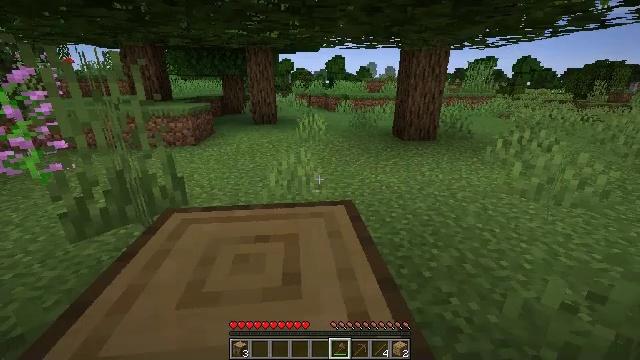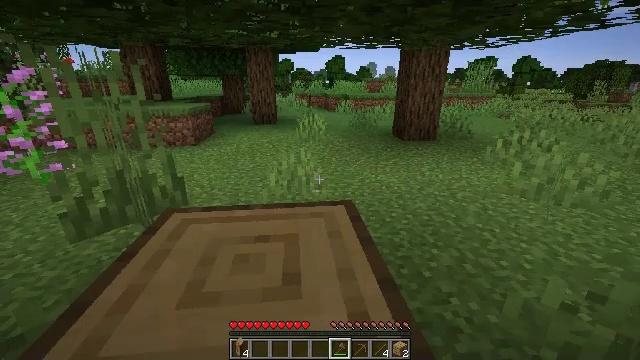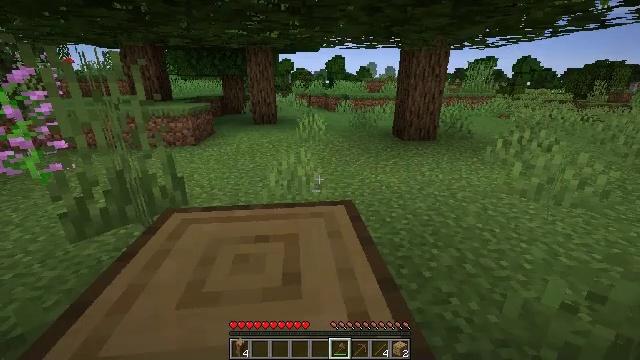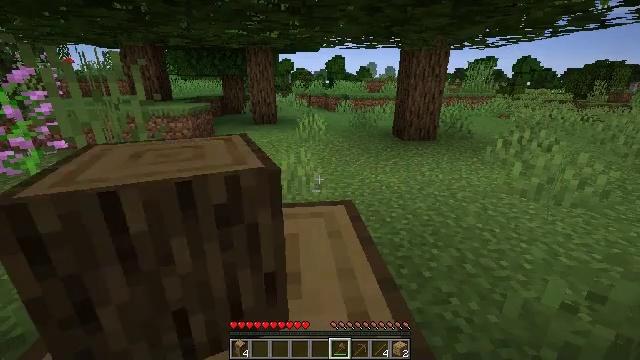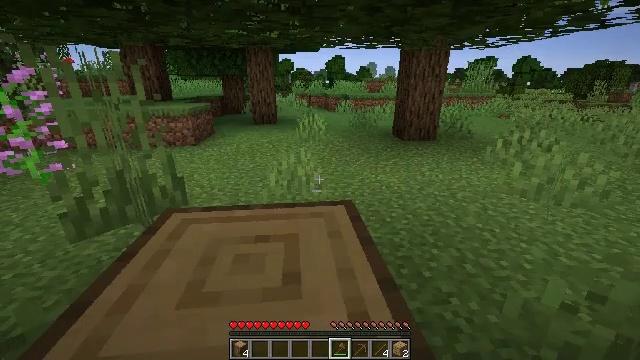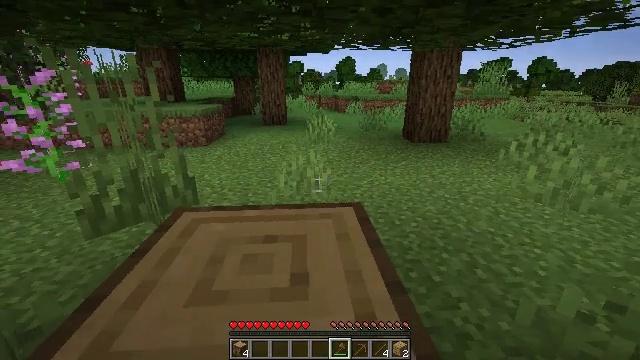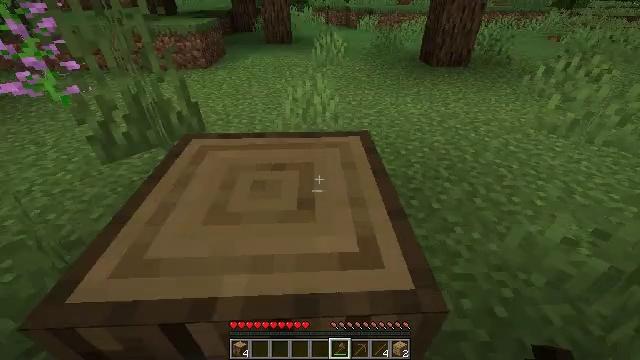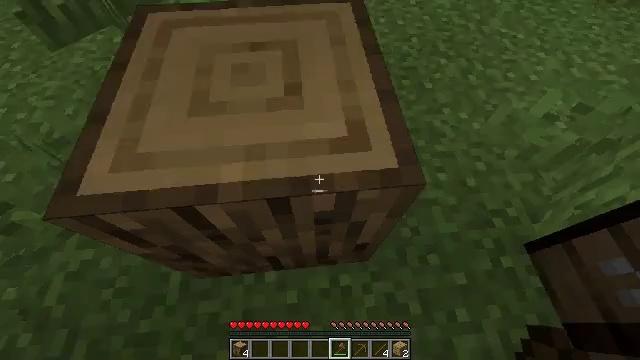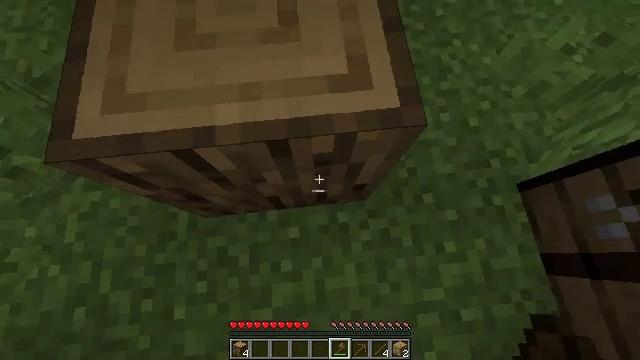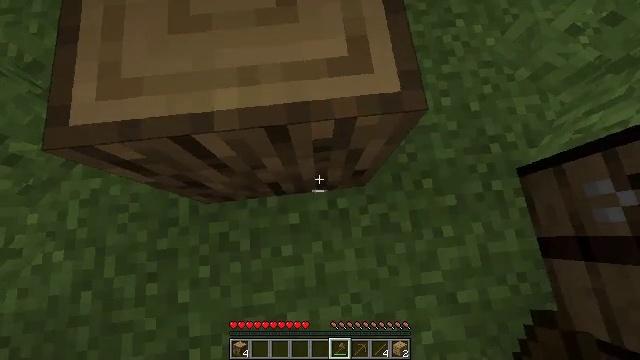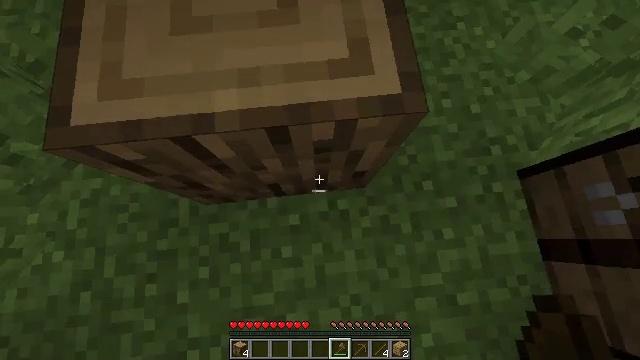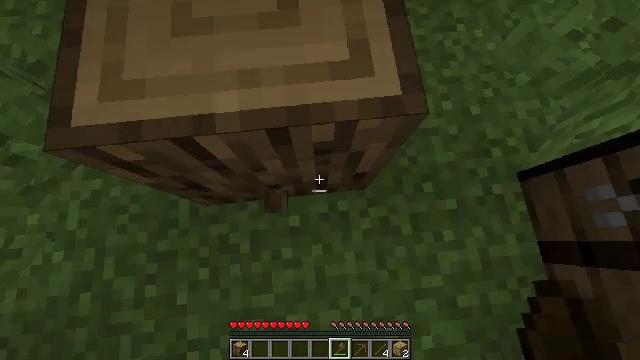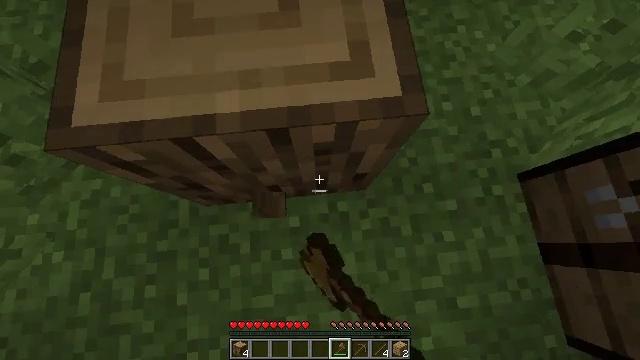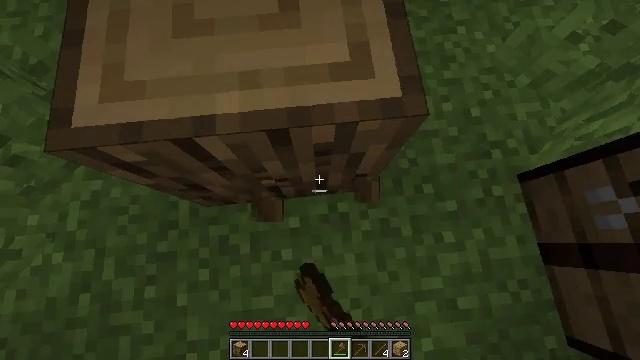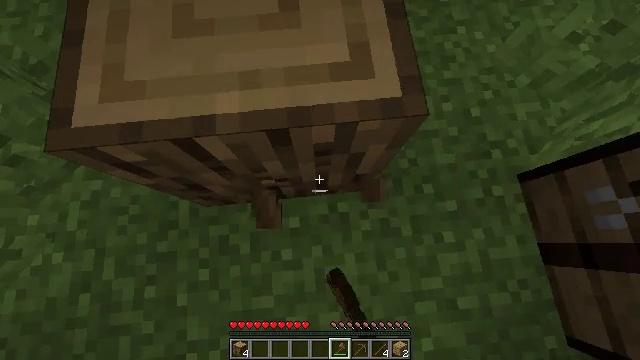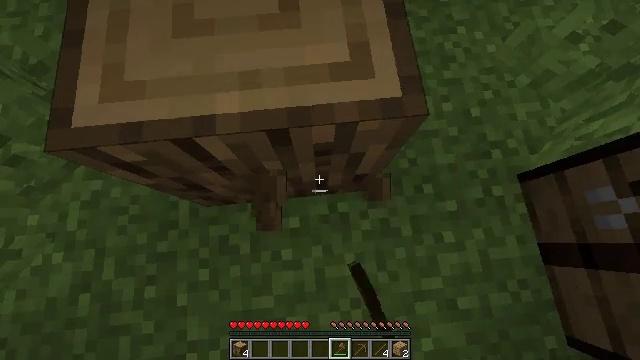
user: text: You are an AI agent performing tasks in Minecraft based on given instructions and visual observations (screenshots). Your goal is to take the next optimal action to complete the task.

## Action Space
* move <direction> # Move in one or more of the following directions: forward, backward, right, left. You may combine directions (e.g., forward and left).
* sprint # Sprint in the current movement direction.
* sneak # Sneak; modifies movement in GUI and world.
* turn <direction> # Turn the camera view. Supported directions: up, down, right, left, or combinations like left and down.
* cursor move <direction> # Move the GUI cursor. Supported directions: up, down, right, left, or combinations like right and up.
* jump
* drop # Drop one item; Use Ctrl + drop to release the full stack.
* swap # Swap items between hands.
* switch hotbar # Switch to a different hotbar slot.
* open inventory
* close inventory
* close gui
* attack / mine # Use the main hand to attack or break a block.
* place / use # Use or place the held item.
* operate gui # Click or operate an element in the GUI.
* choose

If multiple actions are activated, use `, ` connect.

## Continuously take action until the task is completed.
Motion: motion action
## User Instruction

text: Mine the oak log.
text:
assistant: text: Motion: no_op
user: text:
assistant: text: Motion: no_op
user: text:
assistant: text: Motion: no_op
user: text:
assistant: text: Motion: no_op
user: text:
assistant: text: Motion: turn left
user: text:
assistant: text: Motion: turn left and down
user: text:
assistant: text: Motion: turn right and down
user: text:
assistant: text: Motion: turn down
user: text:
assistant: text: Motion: turn down
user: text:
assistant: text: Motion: no_op
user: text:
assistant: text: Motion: attack / mine
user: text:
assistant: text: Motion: attack / mine
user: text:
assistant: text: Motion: attack / mine
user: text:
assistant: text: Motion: attack / mine
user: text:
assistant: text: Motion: attack / mine
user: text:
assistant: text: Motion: attack / mine
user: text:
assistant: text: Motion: turn up, attack / mine
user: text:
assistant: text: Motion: turn left and up, attack / mine
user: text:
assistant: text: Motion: turn left and up, attack / mine
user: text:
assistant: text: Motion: turn left and up, attack / mine
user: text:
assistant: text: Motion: attack / mine
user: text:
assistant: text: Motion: attack / mine
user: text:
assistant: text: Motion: attack / mine
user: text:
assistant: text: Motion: attack / mine
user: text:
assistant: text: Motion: attack / mine
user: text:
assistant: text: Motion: attack / mine
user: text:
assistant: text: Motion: attack / mine
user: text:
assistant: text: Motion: attack / mine
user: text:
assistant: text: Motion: attack / mine
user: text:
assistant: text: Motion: attack / mine